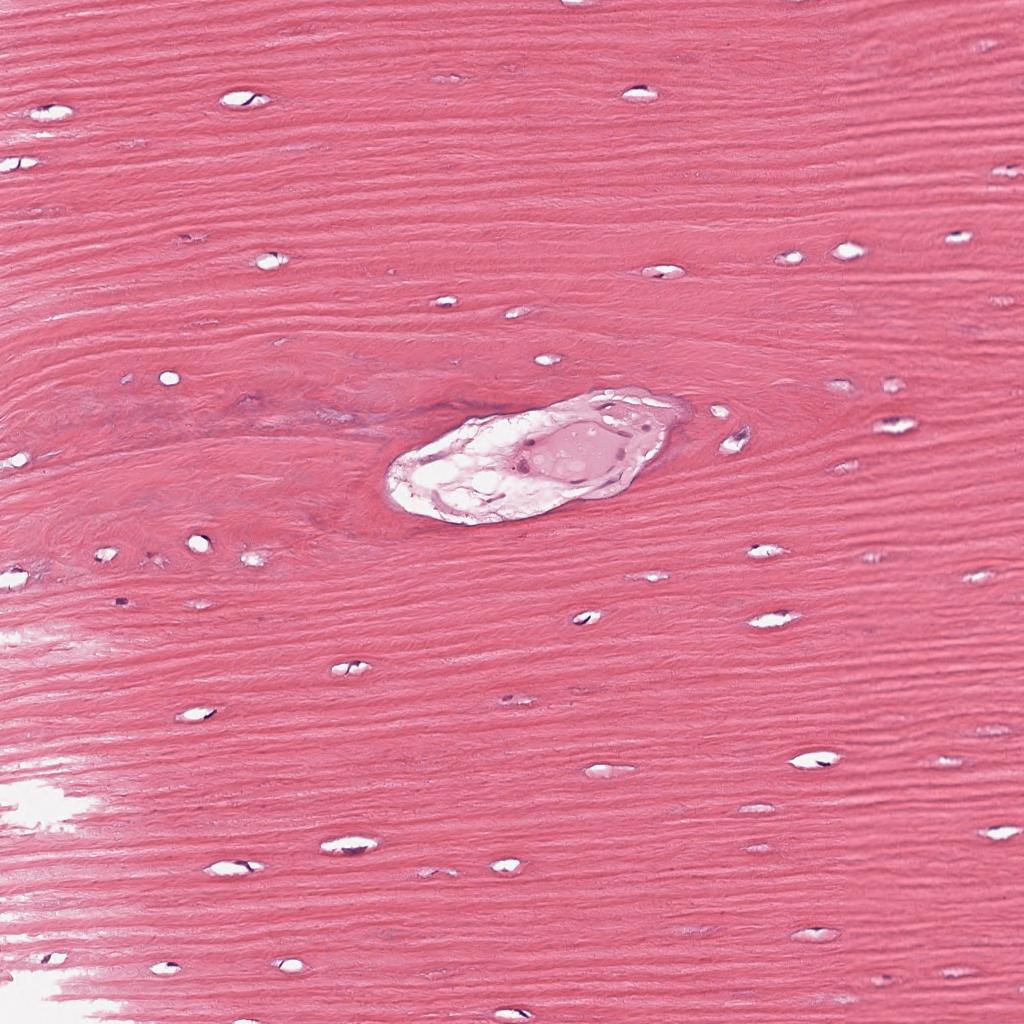
Label: Non-Tumor